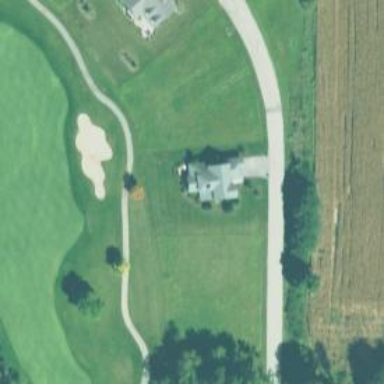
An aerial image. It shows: Path for both road and golf.